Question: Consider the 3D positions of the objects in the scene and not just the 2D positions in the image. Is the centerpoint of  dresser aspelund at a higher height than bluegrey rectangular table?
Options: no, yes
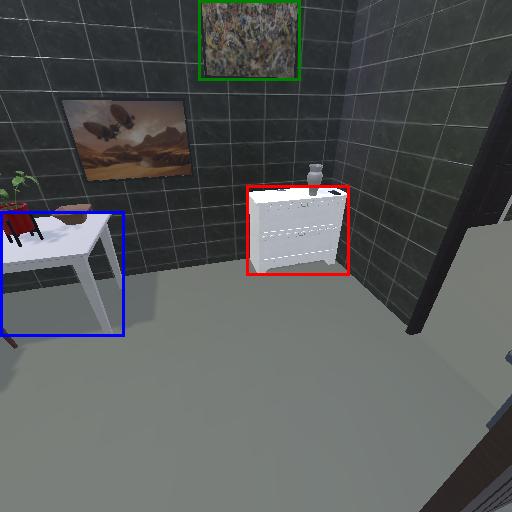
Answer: no